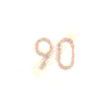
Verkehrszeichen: EndeGeschwindigkeit90
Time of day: Night
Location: Outdoor (Nature)
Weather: Clear
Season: NotSpecified
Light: Natural